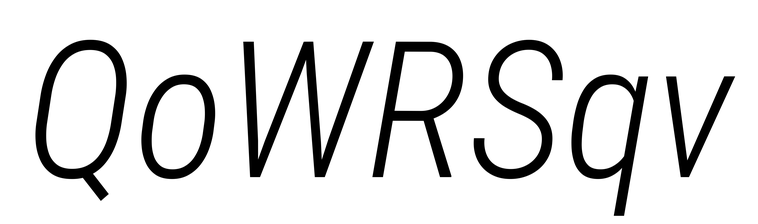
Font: Roboto-Italic_Condensed_Light_Italic